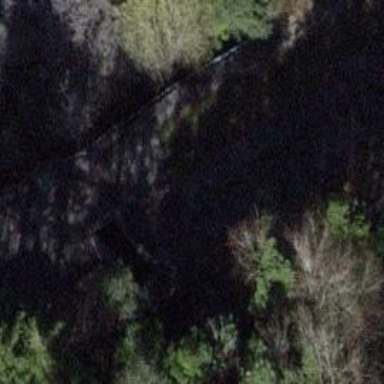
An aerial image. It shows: Culvert tunnel under canal.